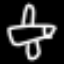
Label: airplane